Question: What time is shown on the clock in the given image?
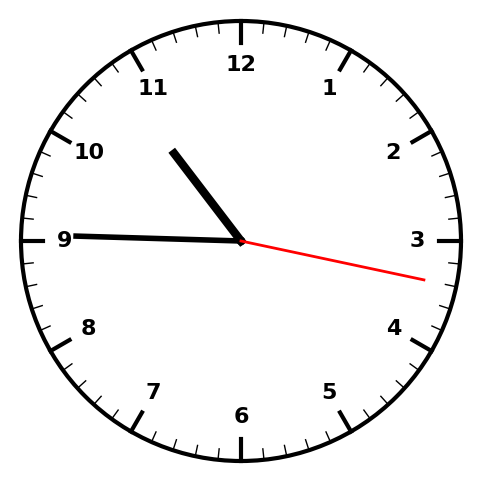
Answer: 10:45:17